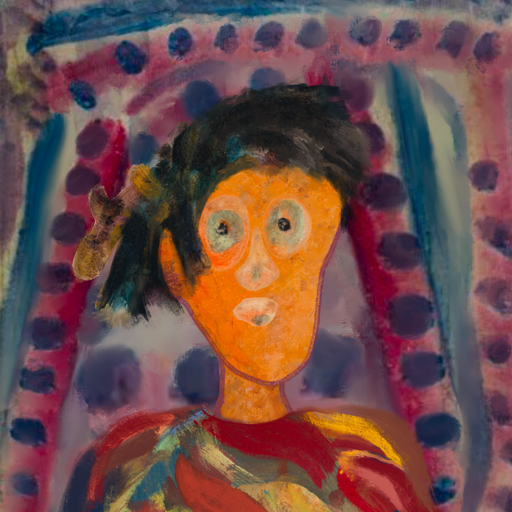
Background: HillGirl, Head And Neck Front: Hypocrite, Face Front: Childish, Bust: Mother_And_Son_Son, Hair Front: Pipe, Head Accessory: Blank, Second Necklace: Blank, Necklace: Blank, Baby: Blank